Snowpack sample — Snodgrass Mountain, Crested Butte, Colorado (2/4/25, 12:06 PM MST)
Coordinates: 38.923, -106.968
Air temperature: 35 °F
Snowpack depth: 80 cm
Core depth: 80 cm
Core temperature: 32 °F
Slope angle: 14°, slope face: 78°
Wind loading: low
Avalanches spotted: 0
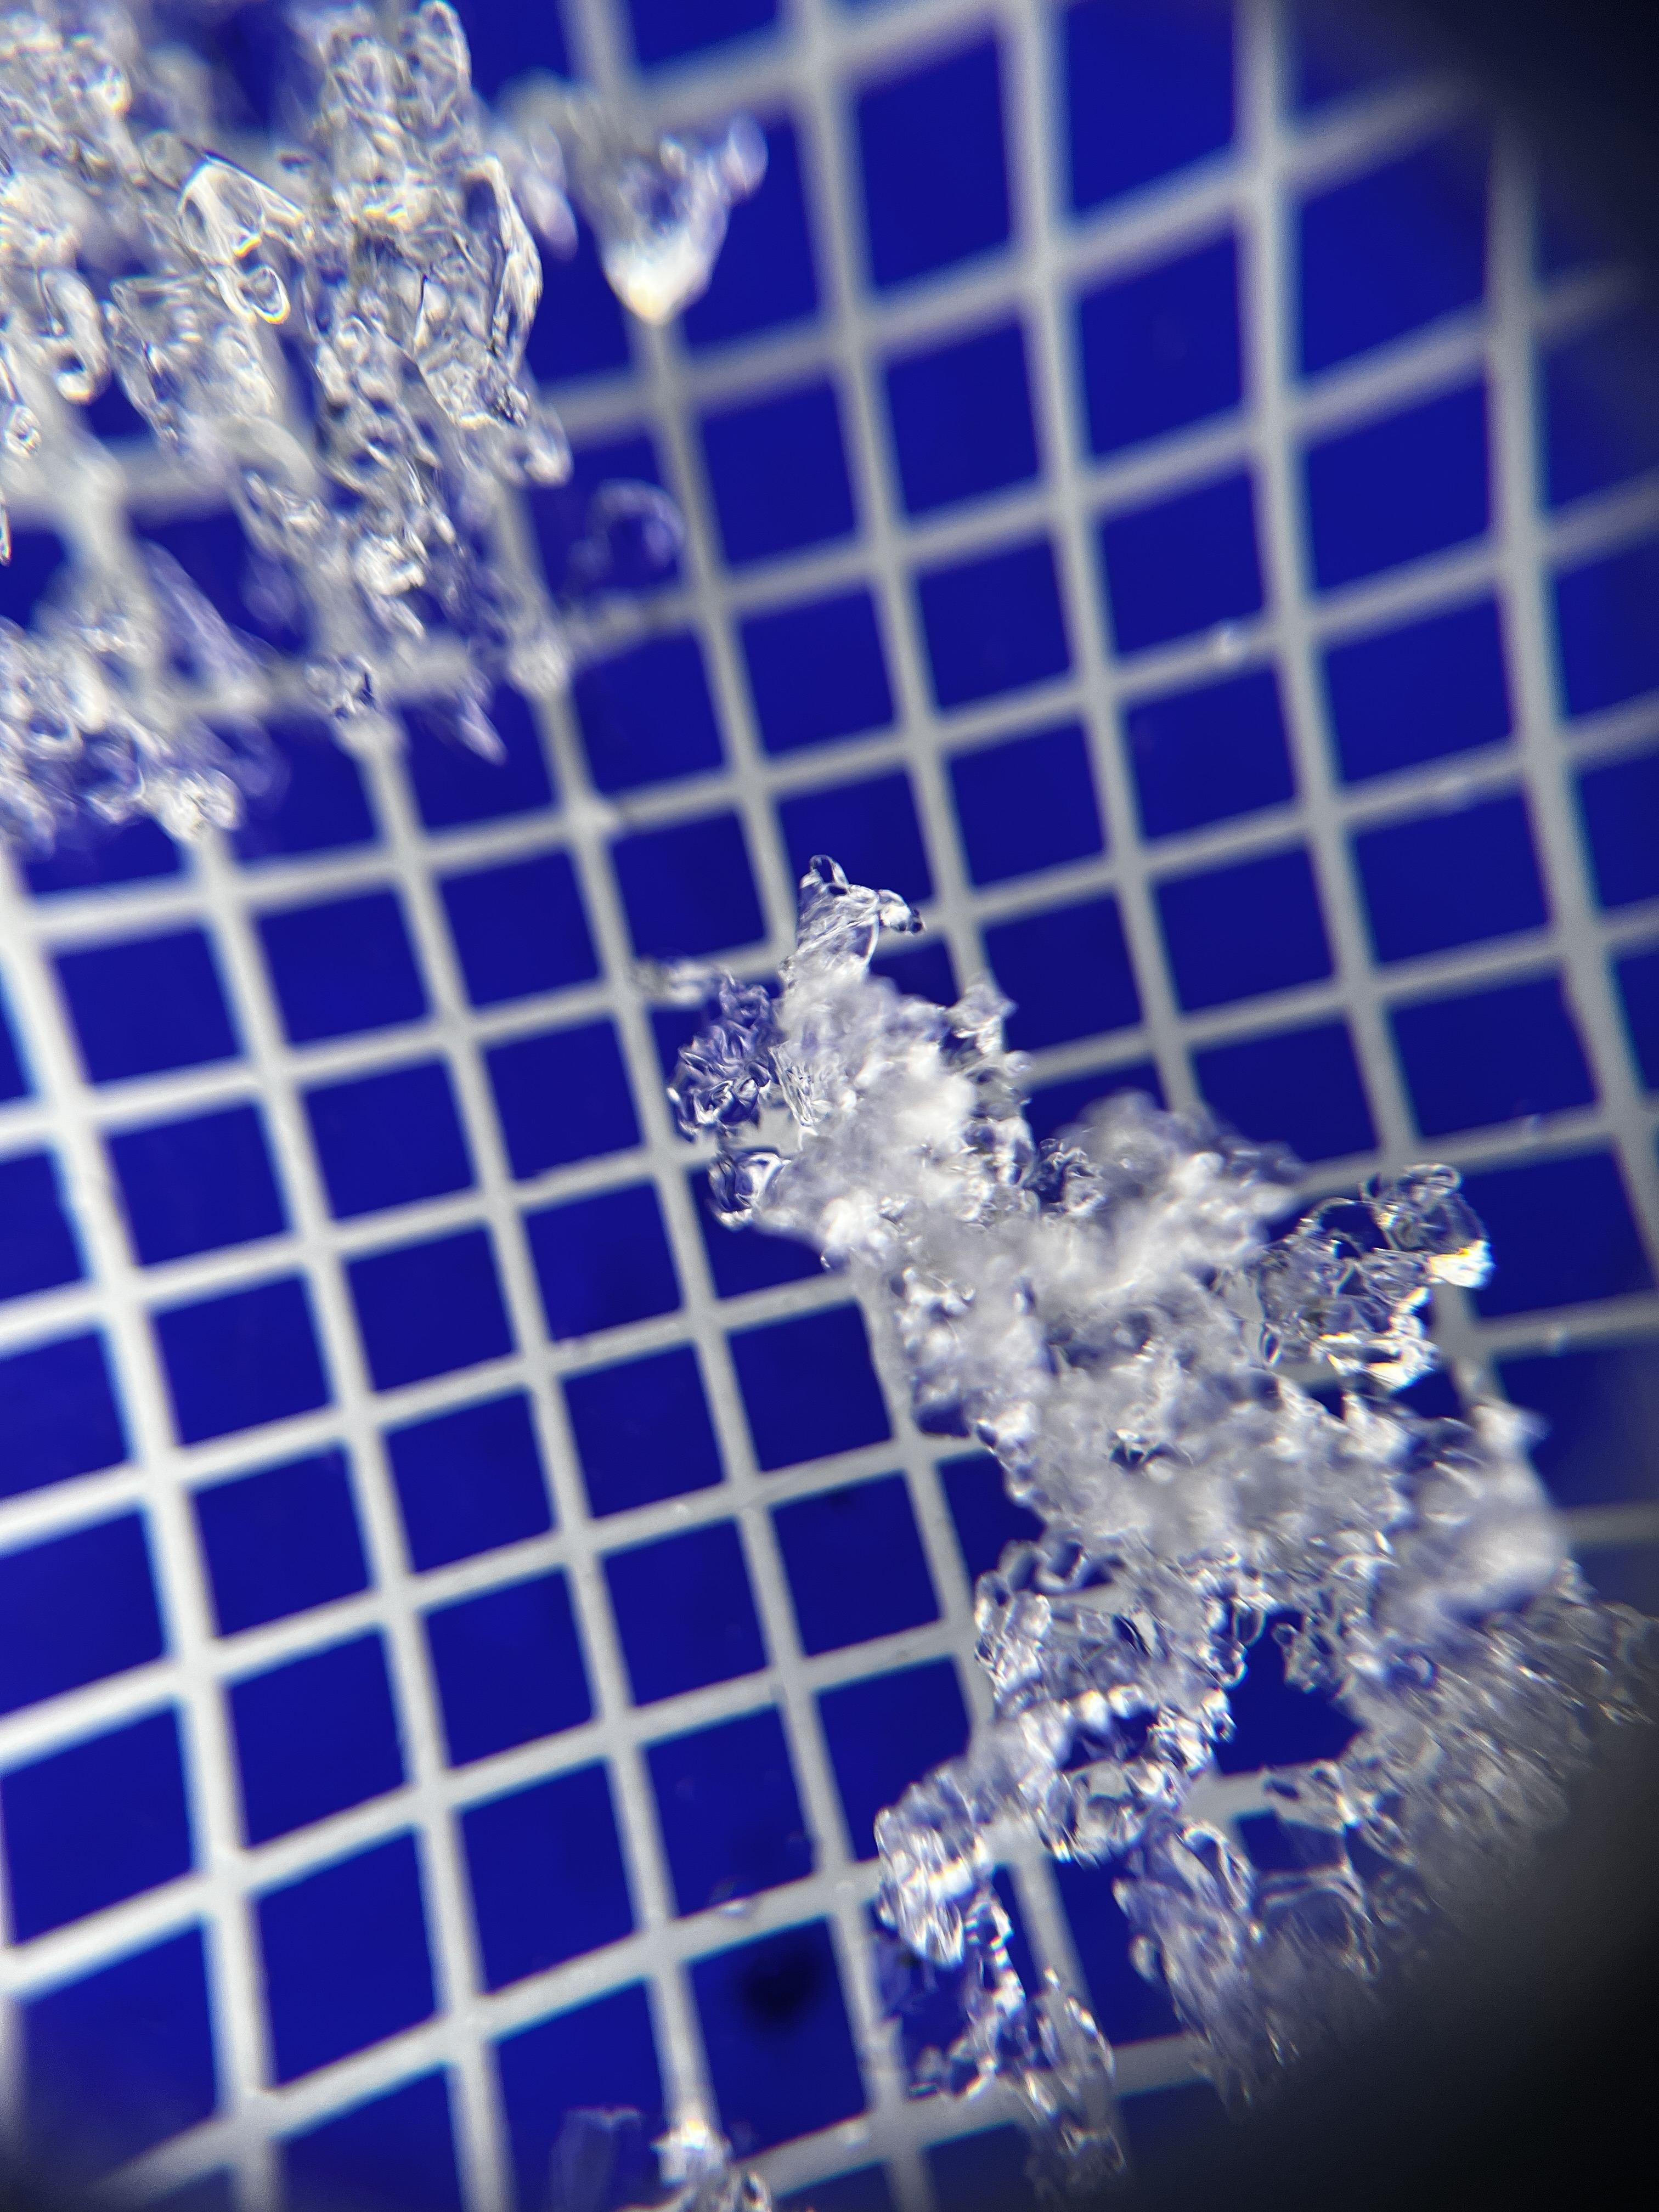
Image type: magnified_profile
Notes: No avalanches nearby, unusually warm weather for the last month reported by residents, Collected 25 yards from treeline